Field crop: tomato
Growth stage: 2
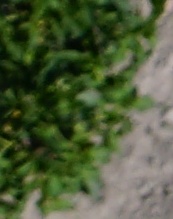
Species: tomato